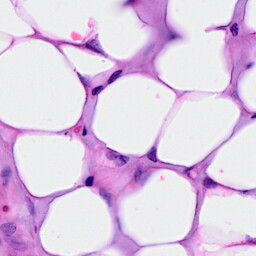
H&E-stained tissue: Breast